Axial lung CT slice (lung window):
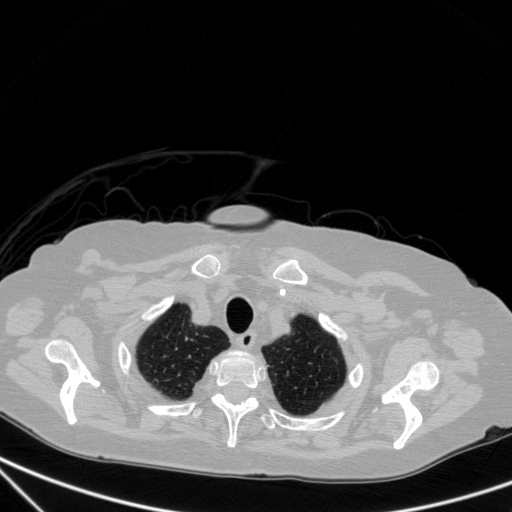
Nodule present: no